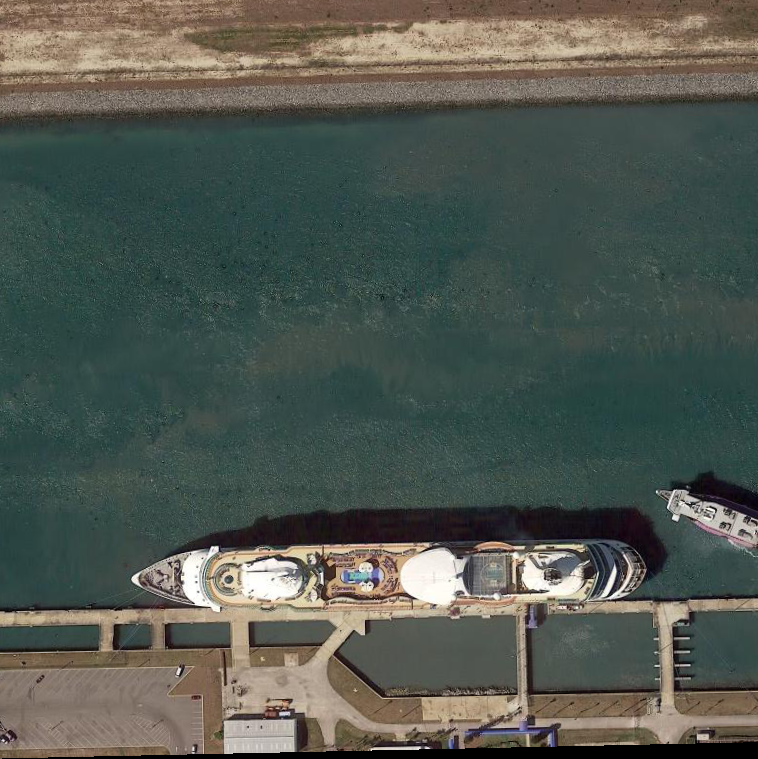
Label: civil